Chest X-ray:
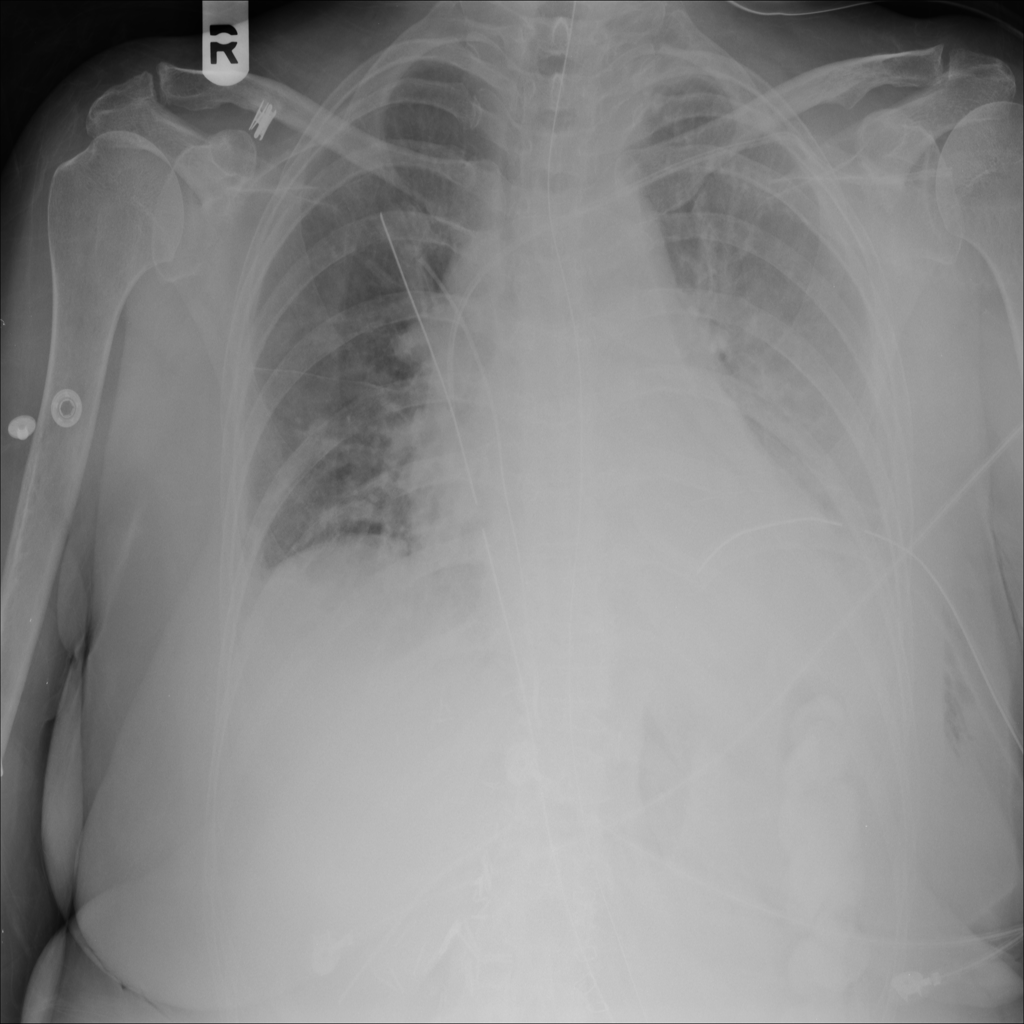
Findings: Effusion, Consolidation
No abnormal finding: no